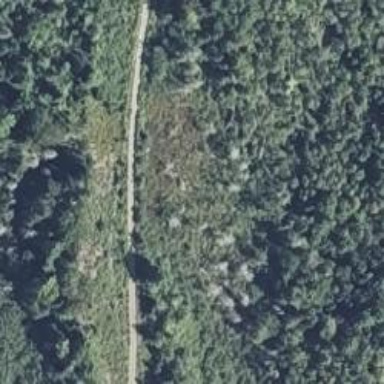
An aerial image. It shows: Abandoned railway track.